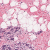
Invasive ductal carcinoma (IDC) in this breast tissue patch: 0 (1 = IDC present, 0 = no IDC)